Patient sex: M
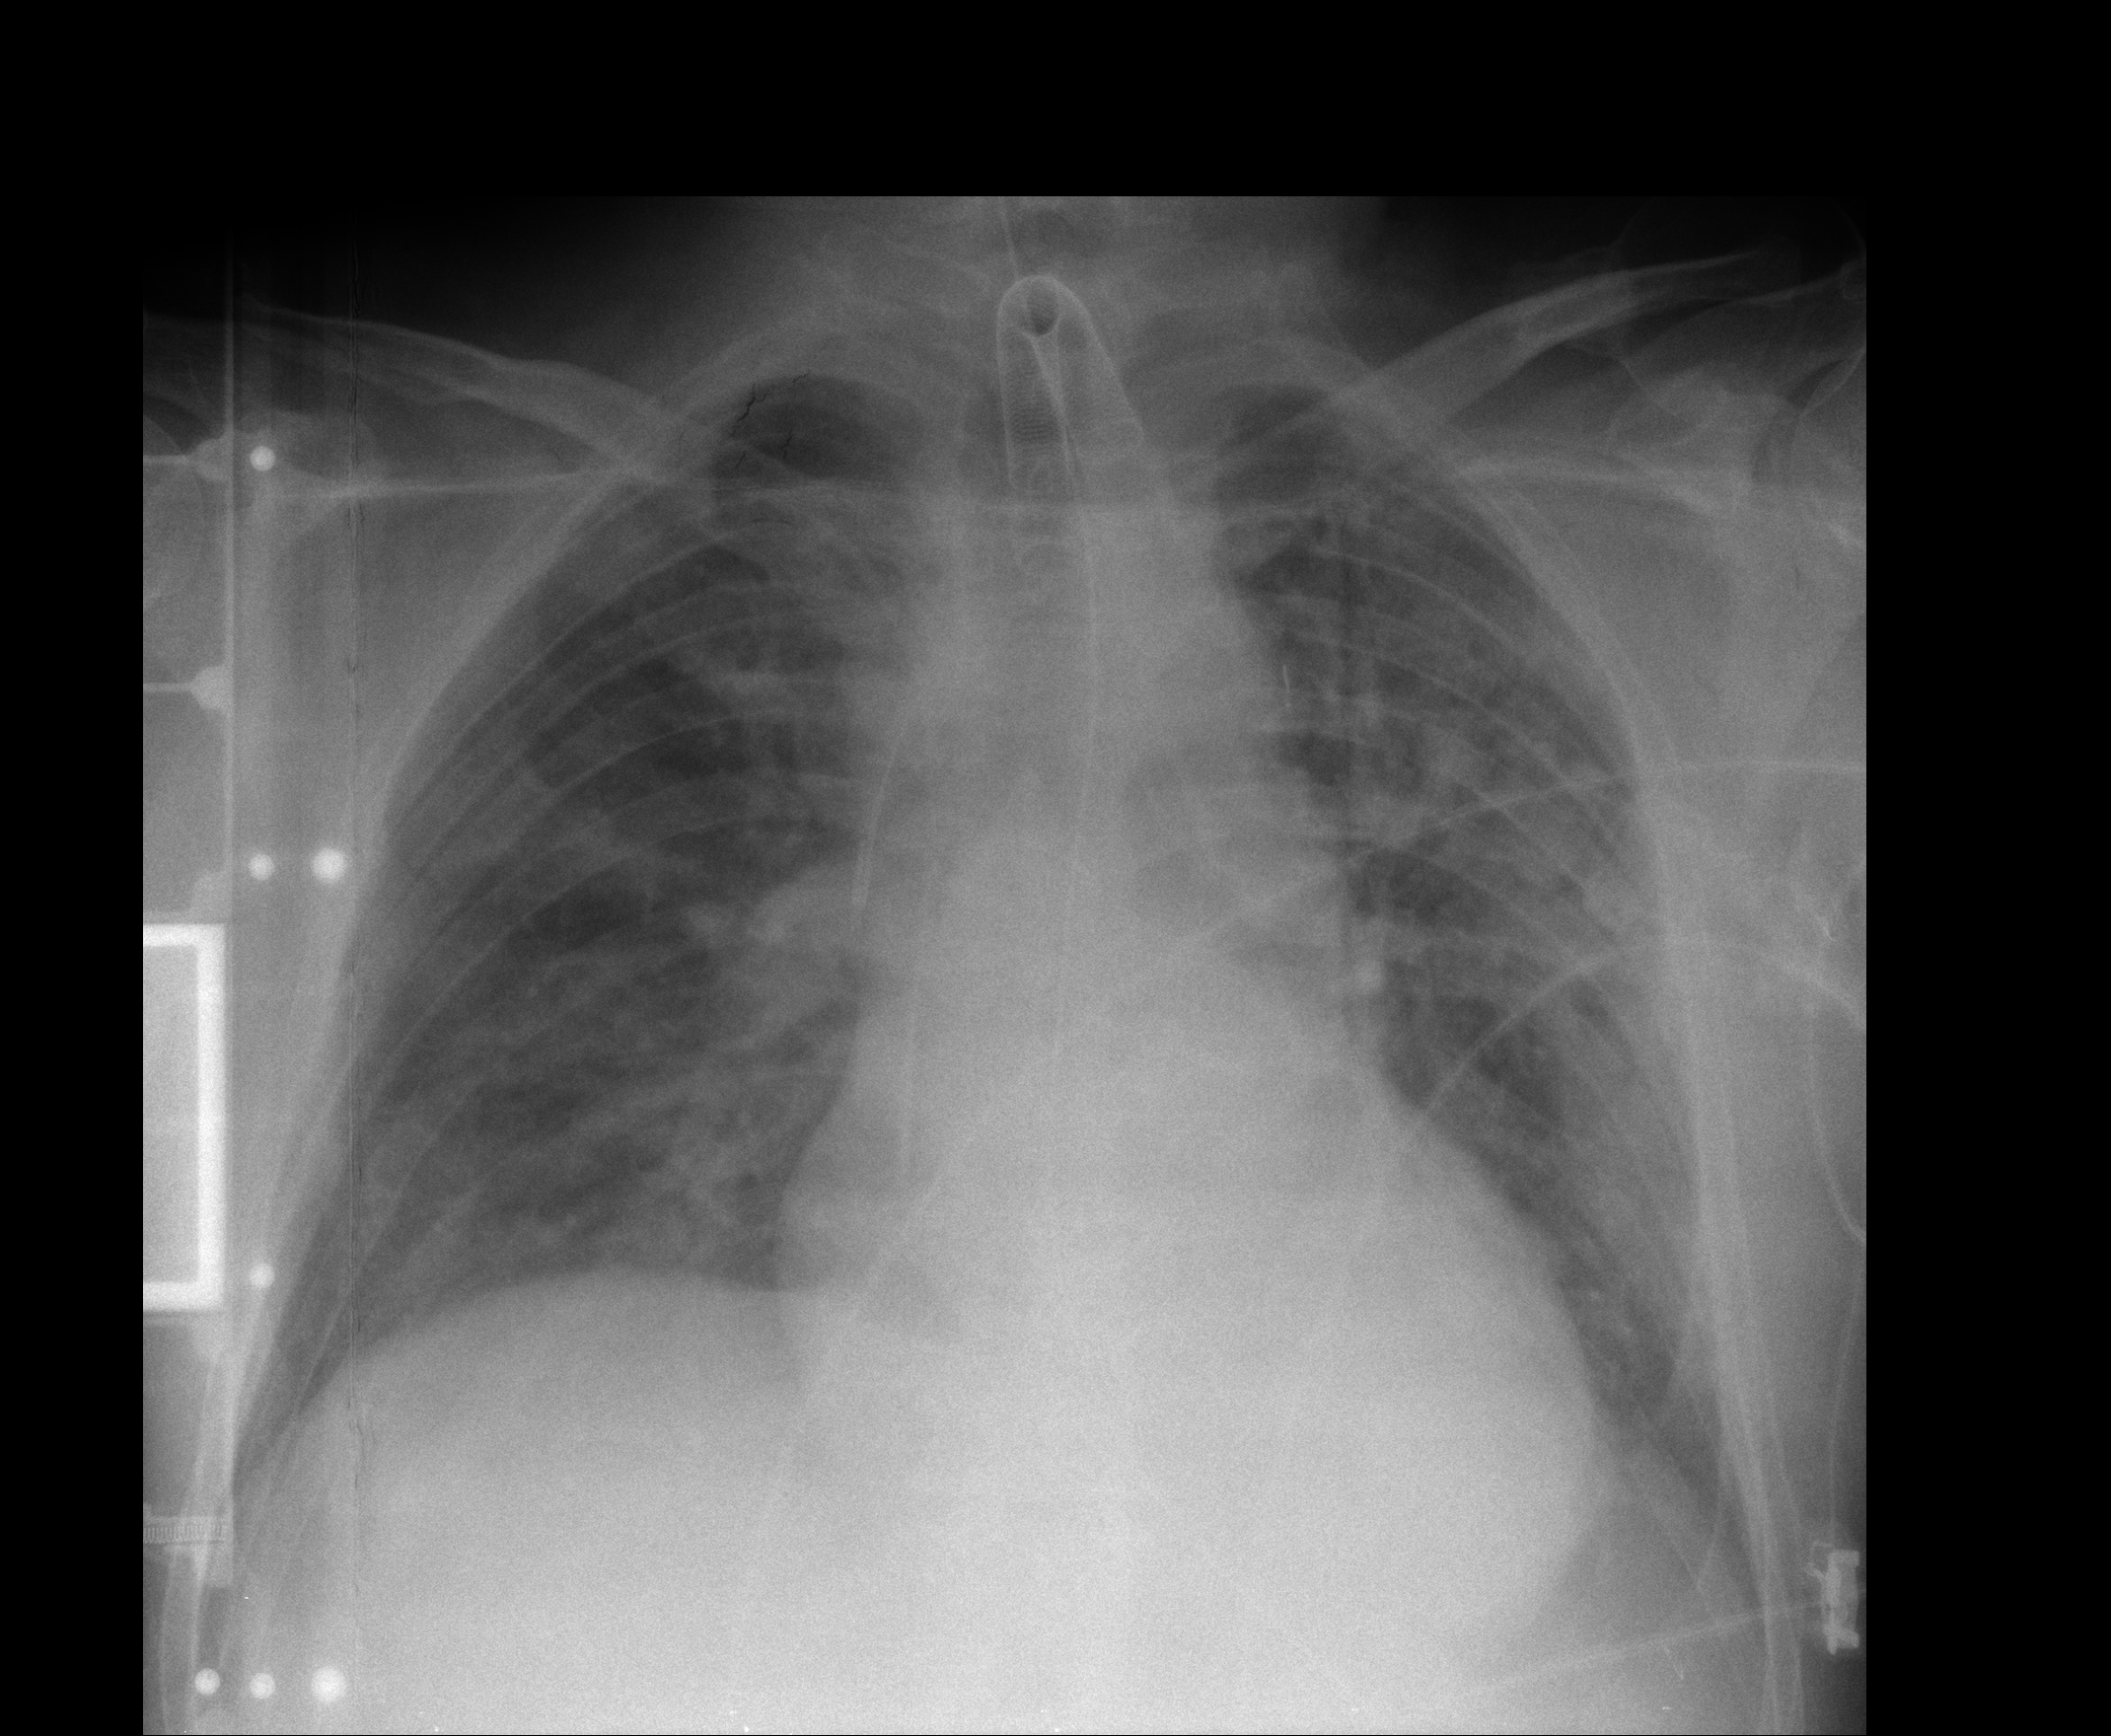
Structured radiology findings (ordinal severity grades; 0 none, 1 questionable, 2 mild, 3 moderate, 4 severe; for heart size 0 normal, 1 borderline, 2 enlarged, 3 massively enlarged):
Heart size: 0
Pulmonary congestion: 2
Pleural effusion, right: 1
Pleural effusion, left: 1
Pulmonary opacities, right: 2
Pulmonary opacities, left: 2
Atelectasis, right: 2
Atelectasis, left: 2